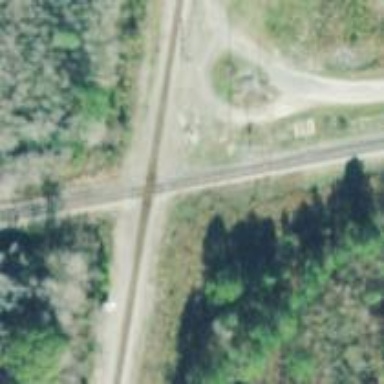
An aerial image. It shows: Railway crossing.